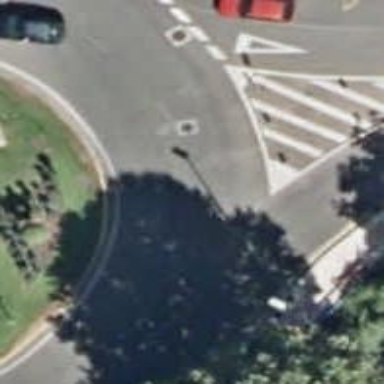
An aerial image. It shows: Tertiary road with asphalt surface leading to roundabout. There is separate sidewalk along the road.